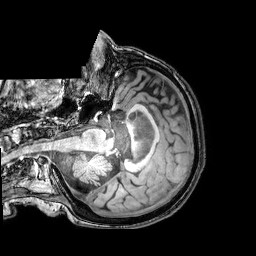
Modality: T1w
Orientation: axial
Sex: female
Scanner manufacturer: philips
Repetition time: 0.008243 s
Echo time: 0.0038 s